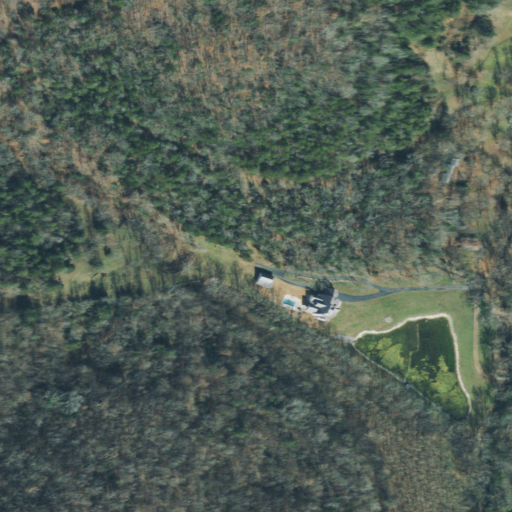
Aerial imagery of valley in Tennessee named Lige Warren Hollow containing deciduous forest, mixed forest, shrub, evergreen forest, grassland, and pasture